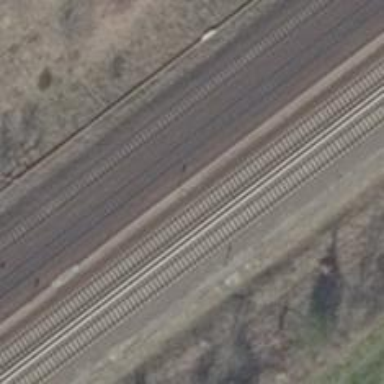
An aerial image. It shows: Solitary milestone along the railway.